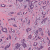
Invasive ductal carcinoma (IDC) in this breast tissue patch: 1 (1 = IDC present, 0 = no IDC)